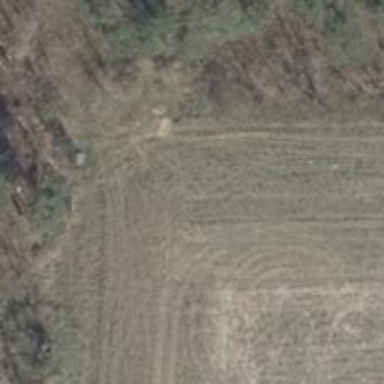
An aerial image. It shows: Shelter that serves as hunting stand.